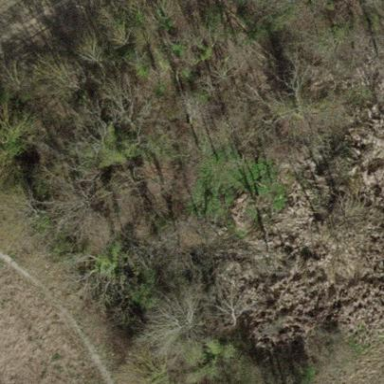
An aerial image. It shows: Deciduous broadleaved forest.